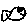
Label: fish